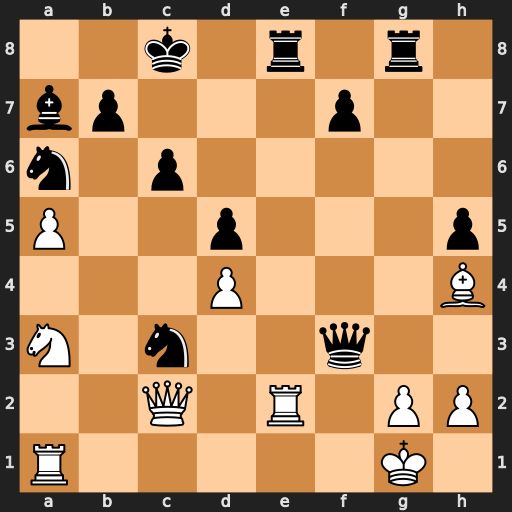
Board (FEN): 2k1r1r1/bp3p2/n1p5/P2p3p/3P3B/N1n2q2/2Q1R1PP/R5K1
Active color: w
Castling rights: -
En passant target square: -
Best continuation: Rxe8+ Rxe8 gxf3